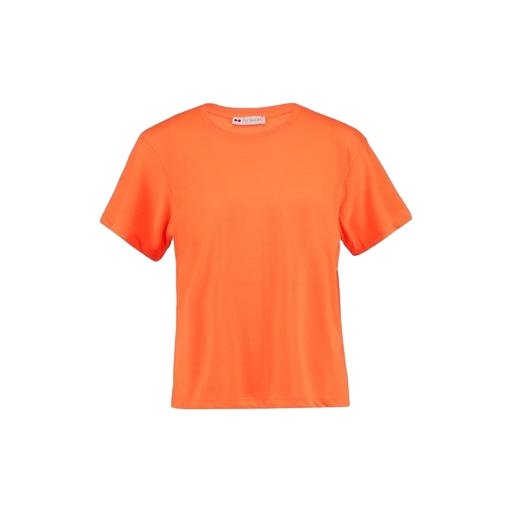
orange tee, boxy fit t-shirt, orange short-sleeved workout muscle shirt, white background